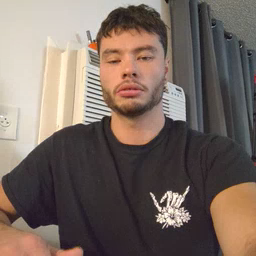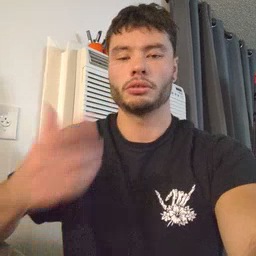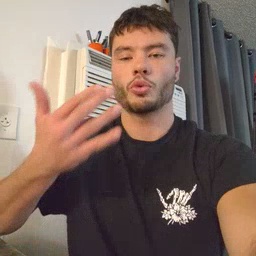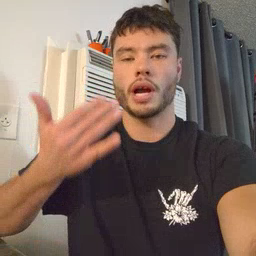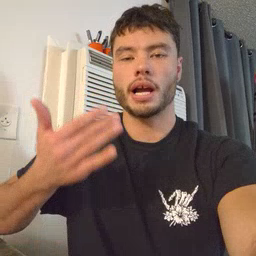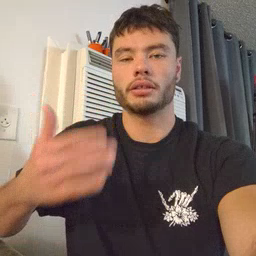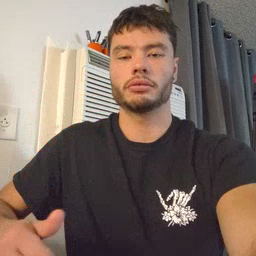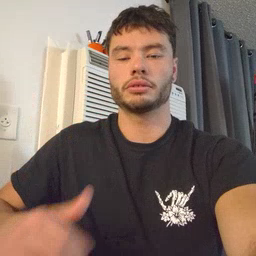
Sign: wait